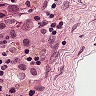
Metastatic tissue present: yes